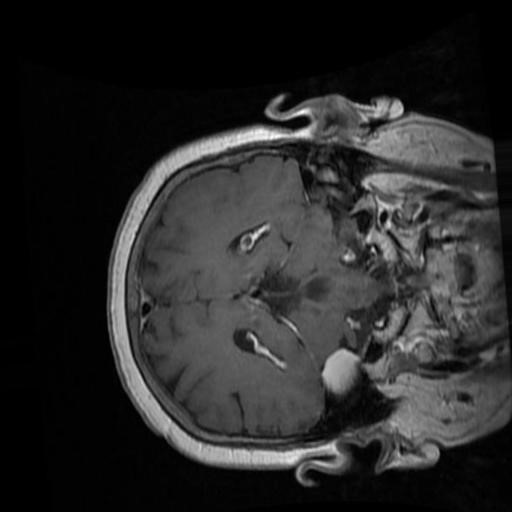
Label: brain_menin